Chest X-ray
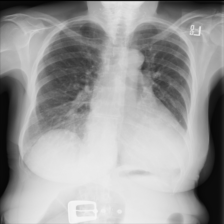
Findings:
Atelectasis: positive
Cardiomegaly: positive
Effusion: positive
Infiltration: negative
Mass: negative
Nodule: negative
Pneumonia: negative
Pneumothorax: negative
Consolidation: negative
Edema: negative
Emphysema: negative
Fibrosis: negative
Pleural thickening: negative
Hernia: negative